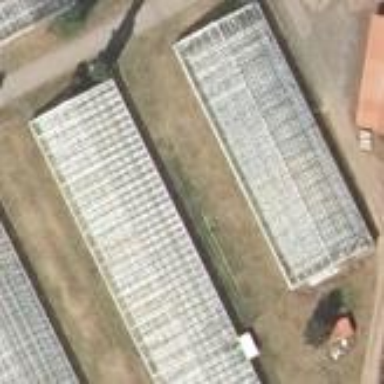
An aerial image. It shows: Greenhouse.